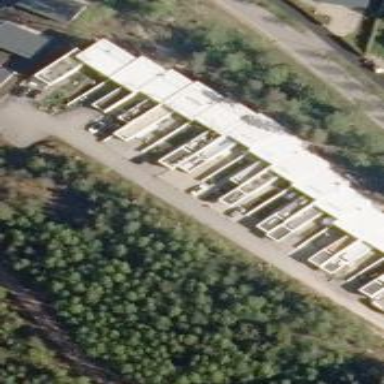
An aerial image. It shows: Residential terrace building.